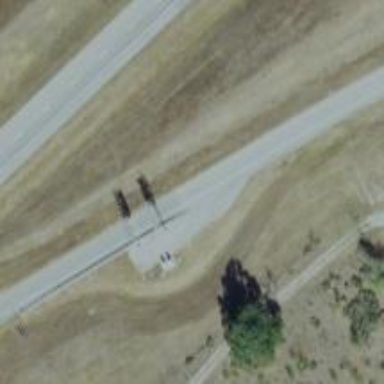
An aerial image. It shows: Toll gantry on the road.